Field crop: maize
Growth stage: 2
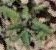
Species: atriplex